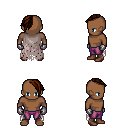
a pixel art fantasy rpg character, male body template, human, dark skin, gray tattered cape, magenta pants, brown long mohawk hairstyle, metal gloves, brown shoes, four views (front, back, left, right), 2x2 character sprite sheet, small pixel art, hard edges, no anti-aliasing